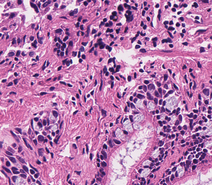
Tumor epithelial tissue: no
Tumor-associated stroma tissue: yes
Normal tissue: no